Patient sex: M
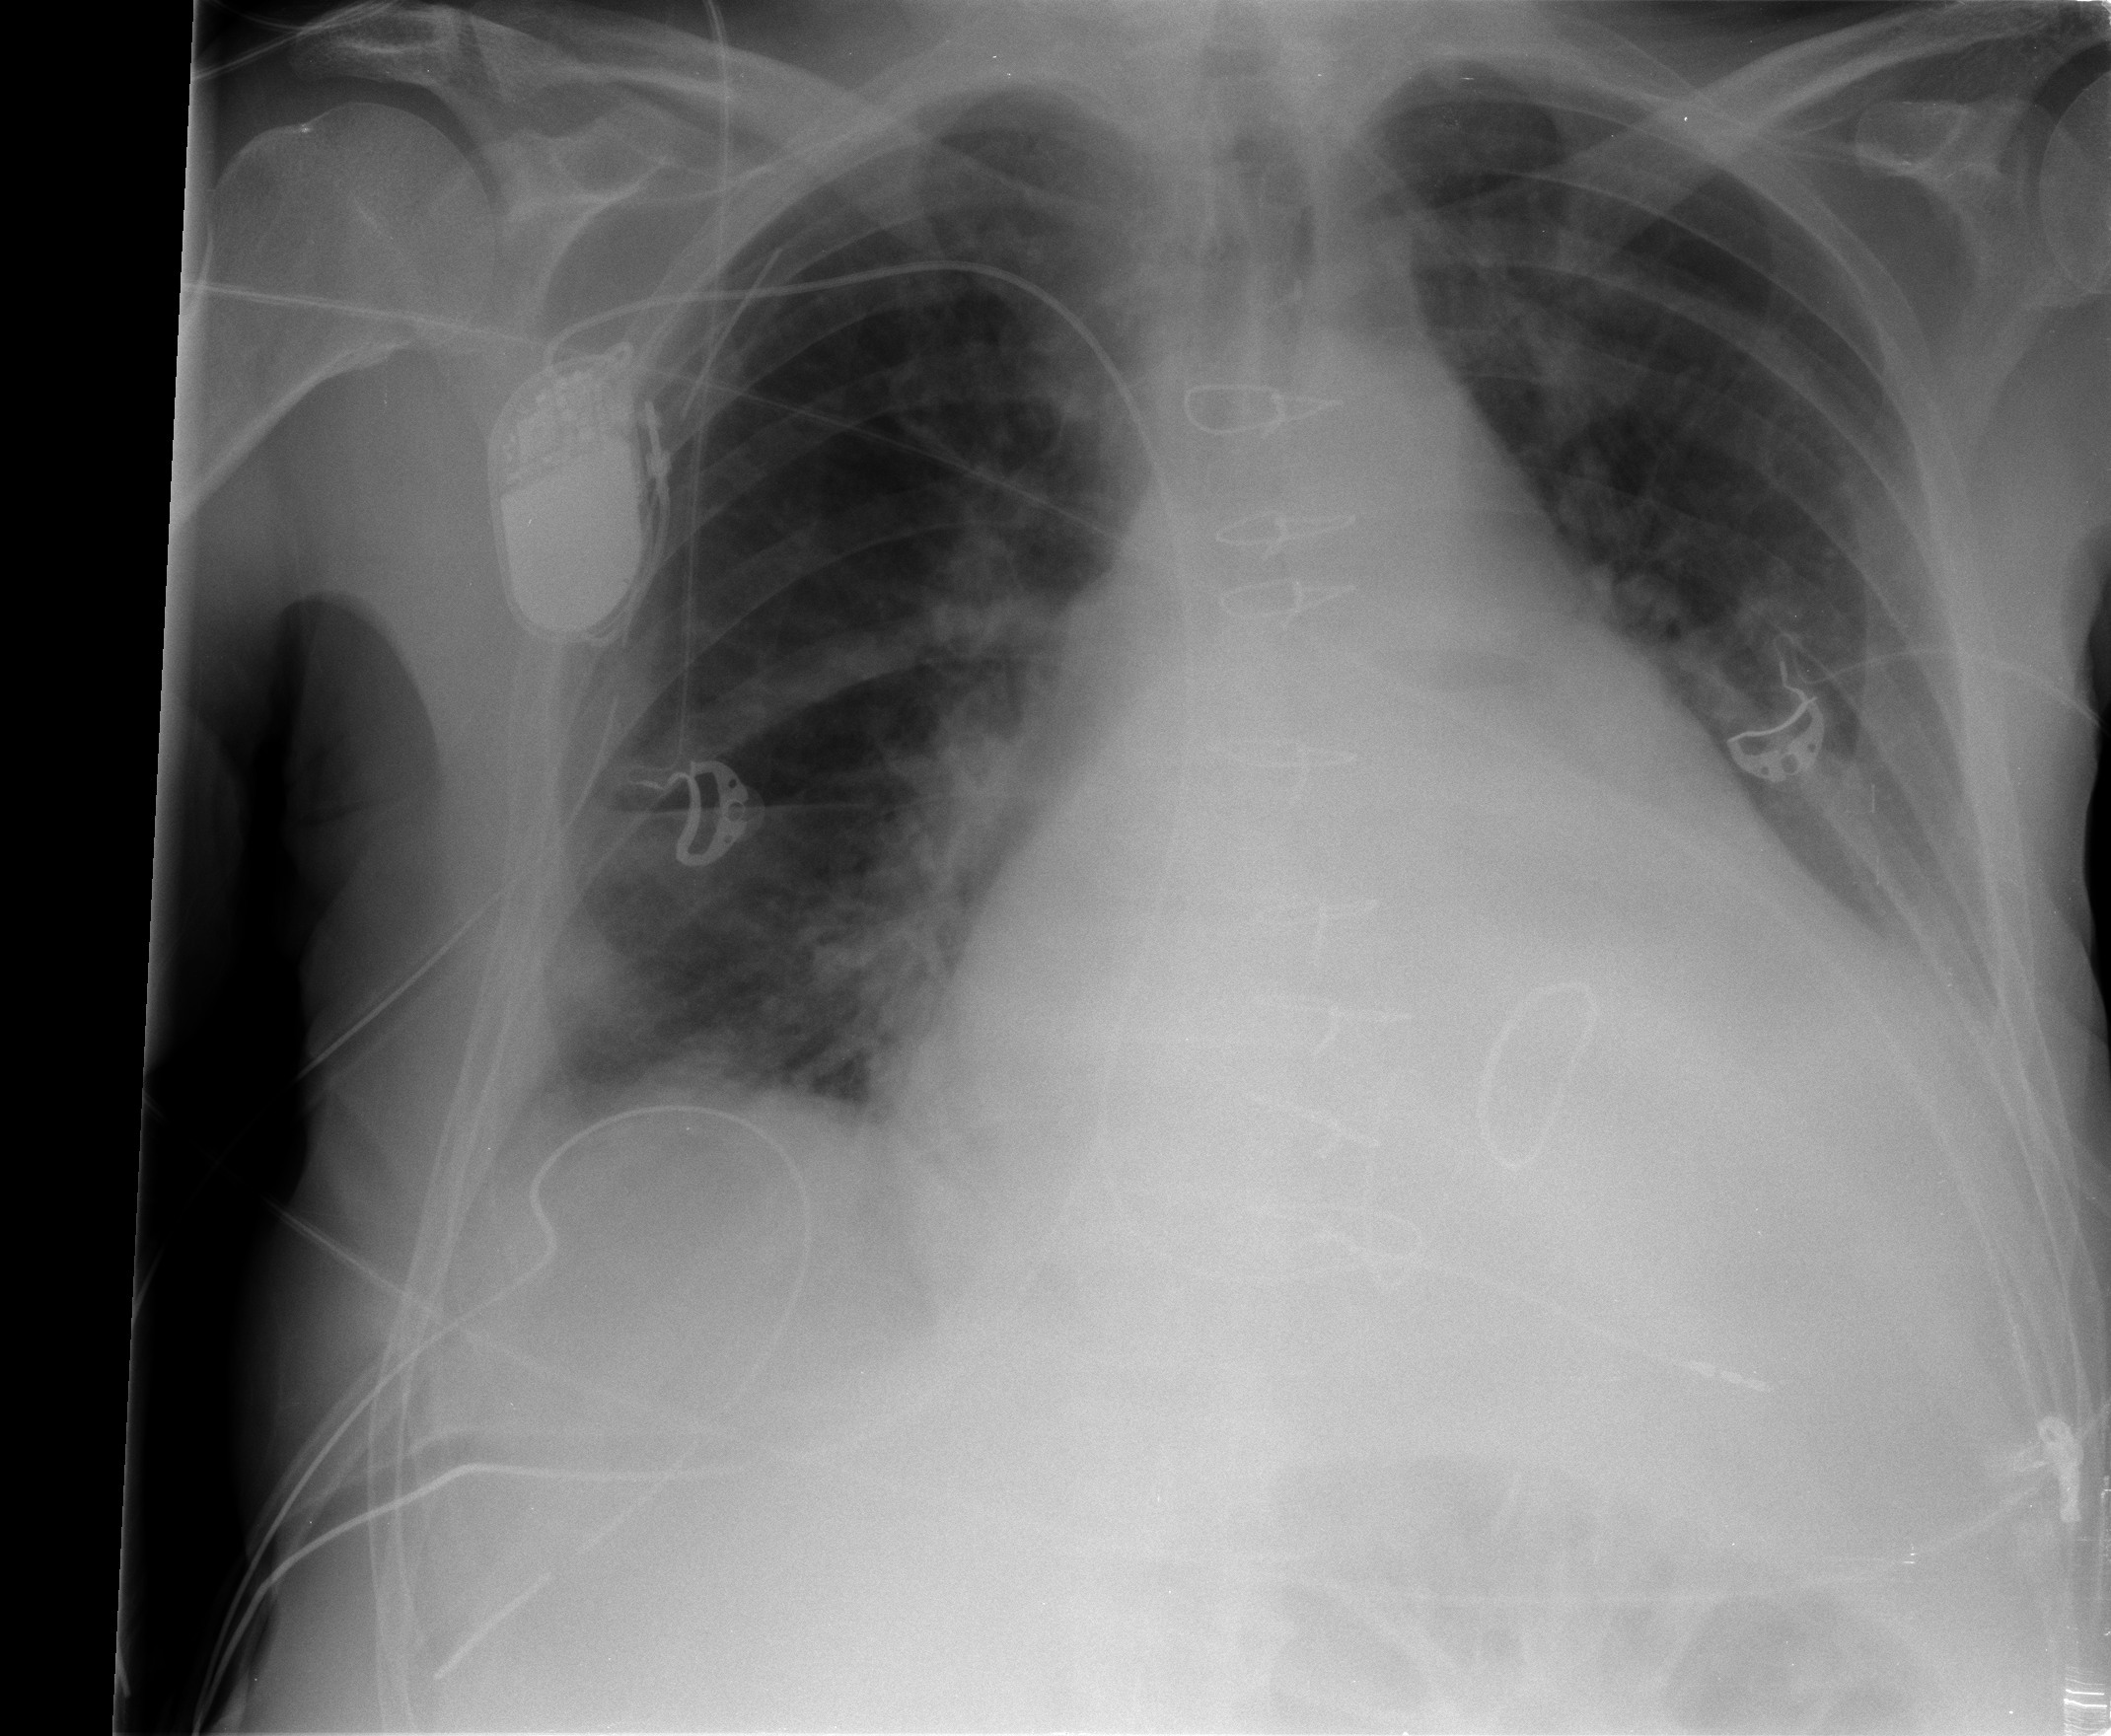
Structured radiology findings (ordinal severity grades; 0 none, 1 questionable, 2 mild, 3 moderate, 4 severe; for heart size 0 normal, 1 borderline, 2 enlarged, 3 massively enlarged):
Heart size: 3
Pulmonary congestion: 2
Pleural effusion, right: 2
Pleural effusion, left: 2
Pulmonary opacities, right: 0
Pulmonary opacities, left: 0
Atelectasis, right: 2
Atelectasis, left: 2